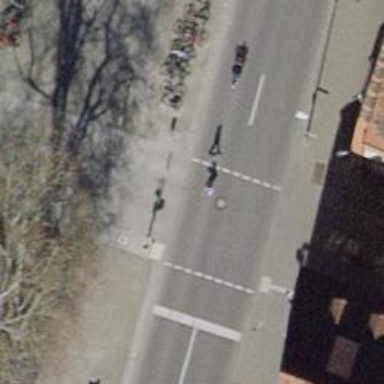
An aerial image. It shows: Marked crossing on footway paved with paving stones.